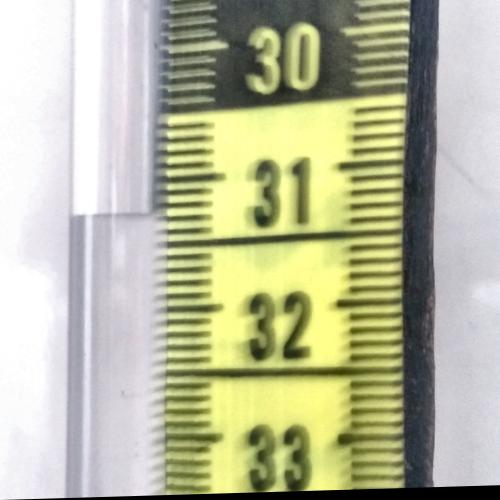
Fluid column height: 31.3 cm